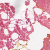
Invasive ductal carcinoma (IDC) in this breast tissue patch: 0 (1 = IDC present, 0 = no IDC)